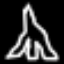
Label: The Eiffel Tower